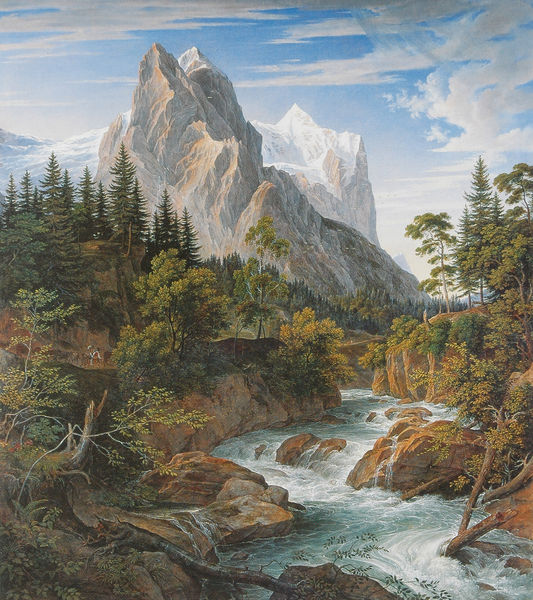
Titel: Das Reichenbachtal mit dem Wetterhorn
Künstler: Joseph Anton Koch
Standort: Winterthur
Institution: Stiftung Museum Oskar Reinhart
Schlagwörter: baum, berg, blau, blätter, felsen, gemälde, himmel, mann, schatten, wasser, weiß, wolken, baumstämme, bäume, fluss, grün, landschaft, ocker, ufer, äste, braun, grau, holz, licht, schwarz, eis, schnee, wolke, beige, hochformat, mensch, spitze, stein, steine, ast, bach, baumstamm, erde, flusslauf, horizont, natur, stamm, zweige, busch, gebüsch, sonne, sträucher, wald, wasserfall, gischt, sommer, wellen, berge, fels, gebirge, gipfel, gletscher, sonnenlicht, berglandschaft, massiv, steil, weis, fliessen, strom, strömung, tannen, stämme, wild, blue, white, gray, green, grey, painting, oil painting, brown, hoch, frühling, klippe, alpen, rinnsal, bergspitze, wälder, kuppe, laubbaum, nadelbaum, tanne, wood, wurzeln, mensche, sandstein, cliff, cloud, clouds, rock, rocks, sky, stone, tree, gebirgsbach, gebirgsfluss, laubbäume, hill, hills, landscape, mountain, mountains, nature, water, german, nadelbäume, trees, bachlauf, snow, flowing, forest, pine, river, stream, bushes, path, plants, bird, romantic, stumpf, zerbrochen, koch, gebierge, ice, cliffs, cloudy, storm, wildbach, reissend, dirt, outside, person, sunny, umgestürzt, day, national, spring, leaves, trunk, quelle, beauty, pastel, sublime, peak, anton, animal, motion, bush, peaks, hackert, branches, beautiful, leaf, entwurzelt, mountainous, peace, reisend, pine trees, soil, felsmassiv, waterfall, steilwand, stiene, stones, pines, boulders, bächlein, schneee, realistic, fast, broken, earth, woods, vista, banks, foliage, alpine, rocky, logs, rapids, high, trunks, wildlife, log, scenery, blau#, umgestürzter baum, laandschaft, streaming, evergreen, fires, u, scenic, whitewater, altitude, torrent, landdschaft#, rivers, stump, mountainview, rushing, erosion, evergreens, cliffside, silent, conifir, conifer, daytime, icy, raging, crag, bubbles, shadoes, teee